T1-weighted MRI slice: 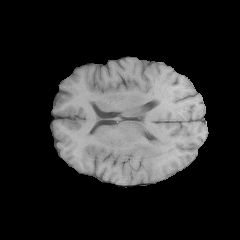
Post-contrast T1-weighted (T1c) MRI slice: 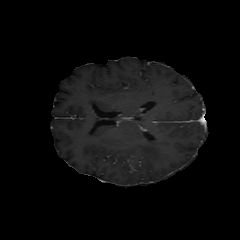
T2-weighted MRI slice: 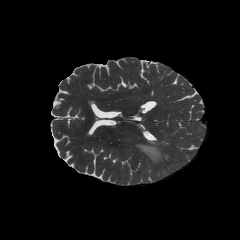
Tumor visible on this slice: yes